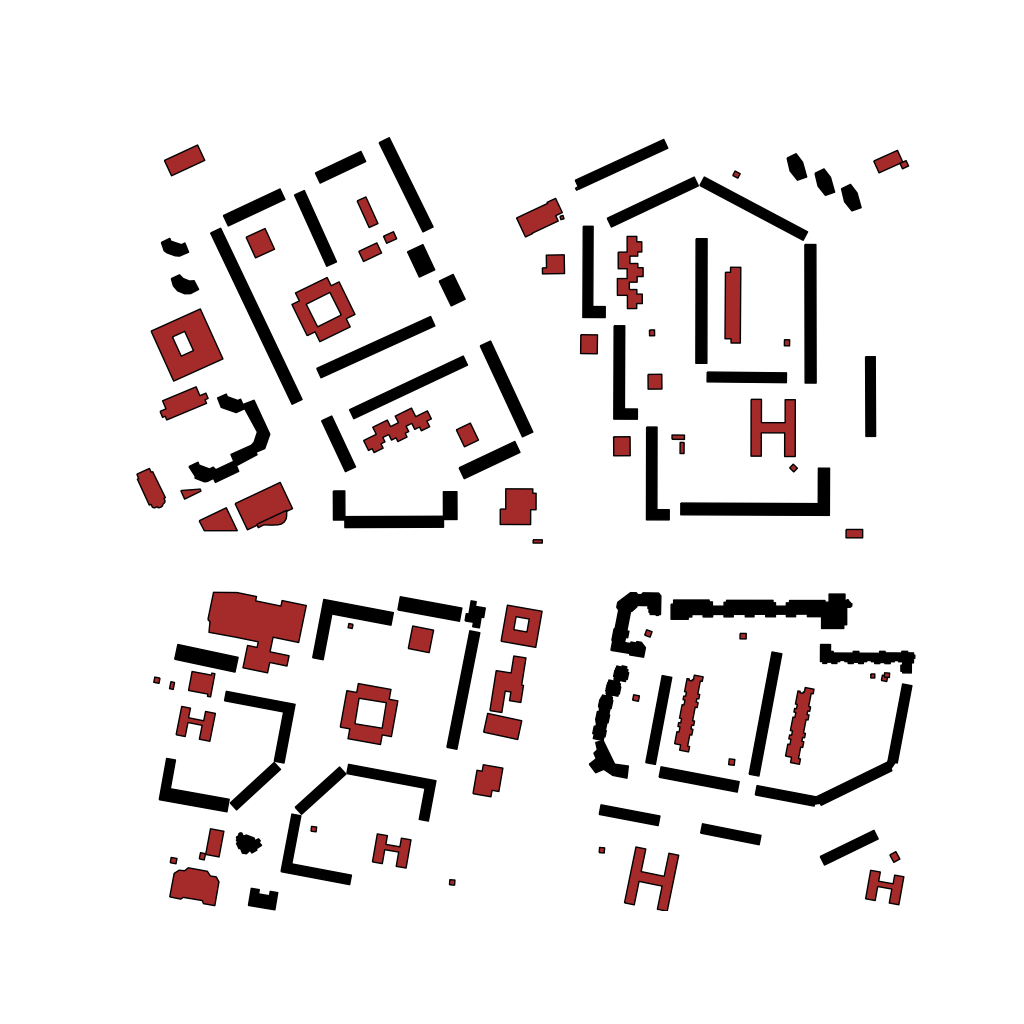
Tags: overhead vector_map, business, recreation, residential, modern, soviet, high_rise, individual_rise, low_rise, medium_rise, density_4, Building, Facility, 1.0 km²